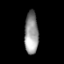
Tissue: prostate
Cell type: T cells
Senescence score: 0.3292
Nuclear area (px): 574
Mean DAPI intensity: 147.841